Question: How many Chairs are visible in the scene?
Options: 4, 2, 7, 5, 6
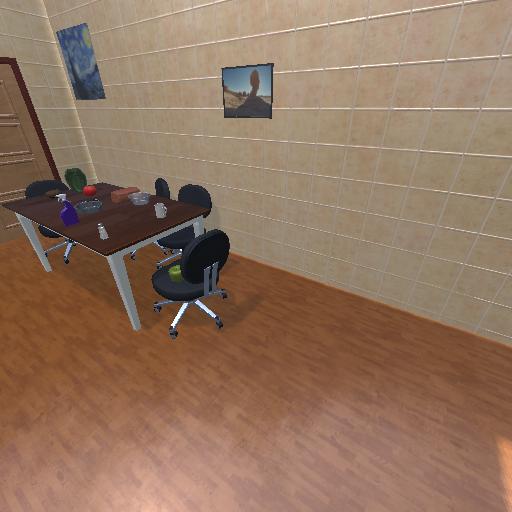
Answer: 4